Question: I am getting EXC_BAD_INSTRUCTION (code=EXC_I386_INVOP, subcode=0x0) on dispatch_semaphore_dispose but don't really know how to track down the root cause of this. My code makes use of dispatch_async, dispatch_group_enter and so on.
UPDATE:
The cause of the crash is due to the fact that the webserviceCall (see code below) never calls onCompletion and when the code is run again, I got the error EXC_BAD_INSTRUCTION. I verified this is indeed the case, but not sure why or how to prevent this.

Code:
'''
dispatch_queue_t queue = dispatch_get_global_queue(DISPATCH_QUEUE_PRIORITY_HIGH, 0);
dispatch_group_t group = dispatch_group_create();
for (...) {
if (...) {
dispatch_group_enter(group);
dispatch_async(queue, ^{
[self webserviceCall:url onCompletion:^{
dispatch_group_leave(group);
}];
});
}
}
dispatch_async(dispatch_get_global_queue(DISPATCH_QUEUE_PRIORITY_DEFAULT, 0), ^{
dispatch_group_wait(group, dispatch_time(DISPATCH_TIME_NOW, (int64_t)(2.0 * NSEC_PER_SEC)));
dispatch_sync(queue, ^{
// call completion handler passed in by caller
});
});
'''
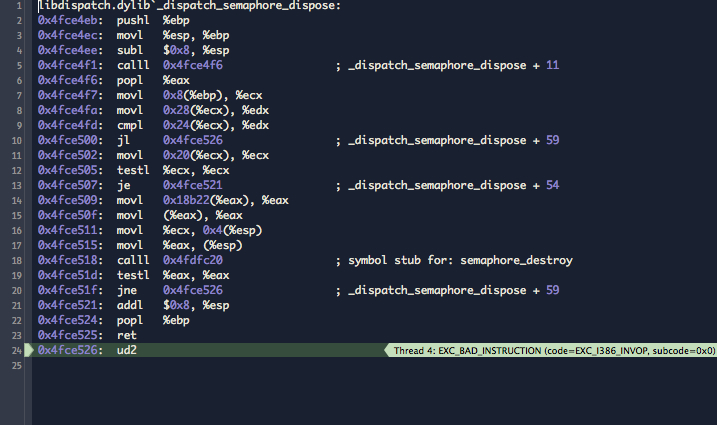
Answer: From your stack trace, 'EXC_BAD_INSTRUCTION (code=EXC_I386_INVOP, subcode=0x0)' occurred because 'dispatch_group_t''dispatch_group_leave'.
According to what you found, this was what happened :
- 'dispatch_group_t group''group'- '-[self webservice:onCompletion:]''group''group'- 'dispatch_async(...., ^{ dispatch_group_wait(group, ...) ... });''group''group'- 'group''group'- 'dispatch_group_leave'- 'dispatch_group_wait''dispatch_async''group''group'- '-[self webservice:onCompletion:]''onCompletion''group''group''group''EXC_BAD_INSTRUCTION'
'-[self webservice:onCompletion:]''onCompletion'
---
In case you allow the method to be called many times whether the previous calls did finish or not, you might find someone to hold 'group' for you :
- 'DISPATCH_TIME_FOREVER''-[self webservice:onCompletion]''onCompletion''dispatch_async(...)'- 'group''NSMutableArray'
---
I think it is . When you want to make calls to , you then create an object of the class, call the method on it with the completion block passing to it that will release the object. In the class, there is an ivar of 'dispatch_group_t' or 'dispatch_semaphore_t'.